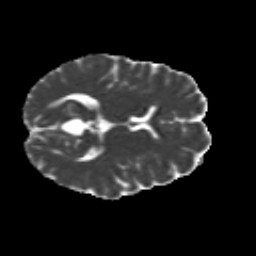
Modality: MD
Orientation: axial
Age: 24
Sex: female
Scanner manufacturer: siemens
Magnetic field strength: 3 T
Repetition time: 8.8 s
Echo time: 0.085 s